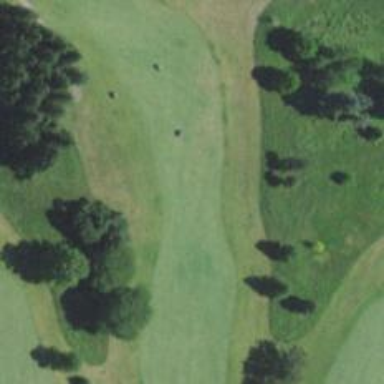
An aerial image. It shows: View of golf hole.